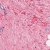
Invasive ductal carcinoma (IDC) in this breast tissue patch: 0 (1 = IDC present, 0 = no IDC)